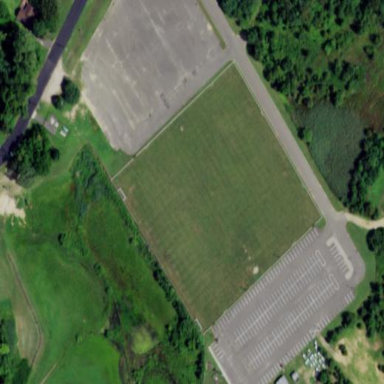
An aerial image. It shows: Soccer pitch designated for leisure and sports activities.